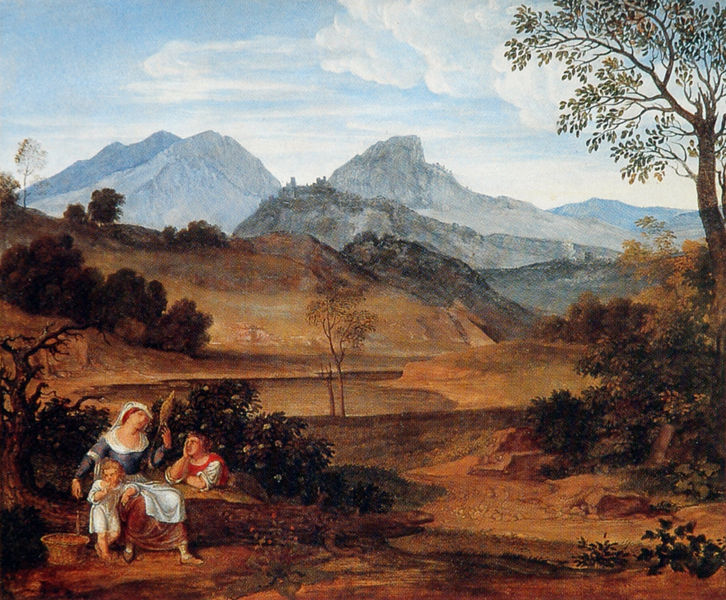
Titel: Landschaft bei Olevano mit spinnender Frau
Künstler: Joseph Anton Koch
Standort: St. Gallen
Institution: Kunstmuseum
Schlagwörter: baum, berg, blau, blätter, felsen, gemälde, himmel, laub, mann, schatten, vogel, wasser, weiß, wolken, bäume, frauen, grün, landschaft, menschen, ocker, see, sitzen, teich, ufer, äste, blumen, braun, frau, hintergrund, kleid, licht, reden, schwarz, szene, vordergrund, blüten, gras, rot, schleier, schloss, tier, tuch, weg, wolke, beige, gespräch, haube, malerei, rock, alt, blond, hemd, bibel, bluse, falten, baumstamm, erde, ferne, gräser, horizont, hügel, natur, stamm, strauch, zweige, busch, büsche, gebüsch, gewässer, sonne, sträucher, sitzend, familie, kind, klassizismus, mutter, paar, pflanzen, rosa, tal, wald, bauern, kinder, früchte, hellblau, schürze, ruhig, liebe, liegen, italien, süden, mieder, berge, bergspitzen, gebirge, gipfel, hang, wüste, bergkette, lila, violett, herbst, idylle, rast, rand, böschung, romantik, sprechen, zwei personen, korb, aufstützen, bauer, ruine, nahrung, burg, einöde, ideal, beeren, laubbaum, wärme, fasan, geflochten, karg, geäst, wams, laubbäume, griechenland, grüb, hänge, arkadien, koch, spindel, spinnen, spinnerin, zuhören, friedlich, campagna, kinde, erzählen, dialog, camp, gene, woklen, hüpgel, kleid#